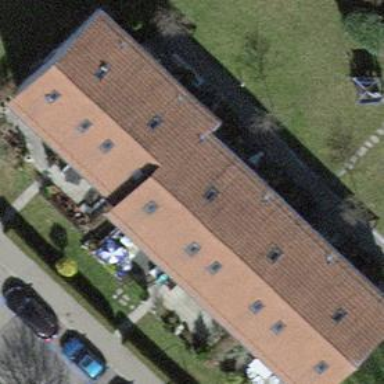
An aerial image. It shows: Terrace building.